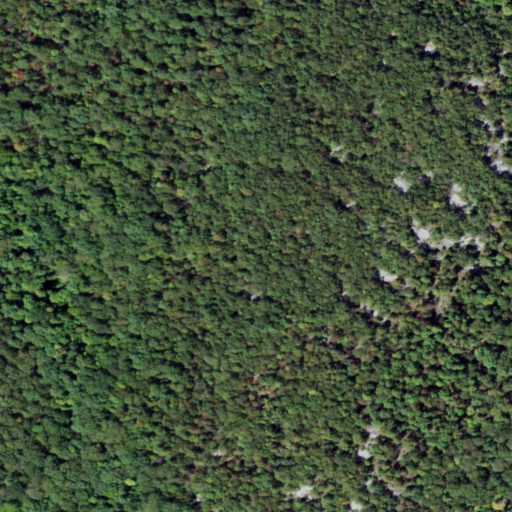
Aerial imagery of mountains in New Jersey named Hamburg Mountains containing only deciduous forest